Question: I have a models class that calculate the previous row to add value in next row. It always show error message "Please select the error below" even i was used 'null= True'

'''
def BMICal(height, PatientWeight):
Hiin = str(float(height)).split(".")
heightInc = ((((int(Hiin[0]) * 12) + int(Hiin[1])) * 2.54) / 100)
final = PatientWeight/(heightInc*heightInc)
return final
class PatTest(models.Model):
TestId = models.AutoField(primary_key=True)
Patient = models.ForeignKey(Patient, on_delete=models.CASCADE)
BS = models.IntegerField()
BP = models.IntegerField()
PatHeight = models.FloatField()
PatientWeight = models.PositiveIntegerField()
BMI = models.FloatField(null=True)
TEMPA = models.IntegerField()
def clean(self):
self.BMI = BMICal(self.PatHeight, self.PatientWeight)
print(self.BMI)
def __str__(self):
return str(self.TestId)
'''
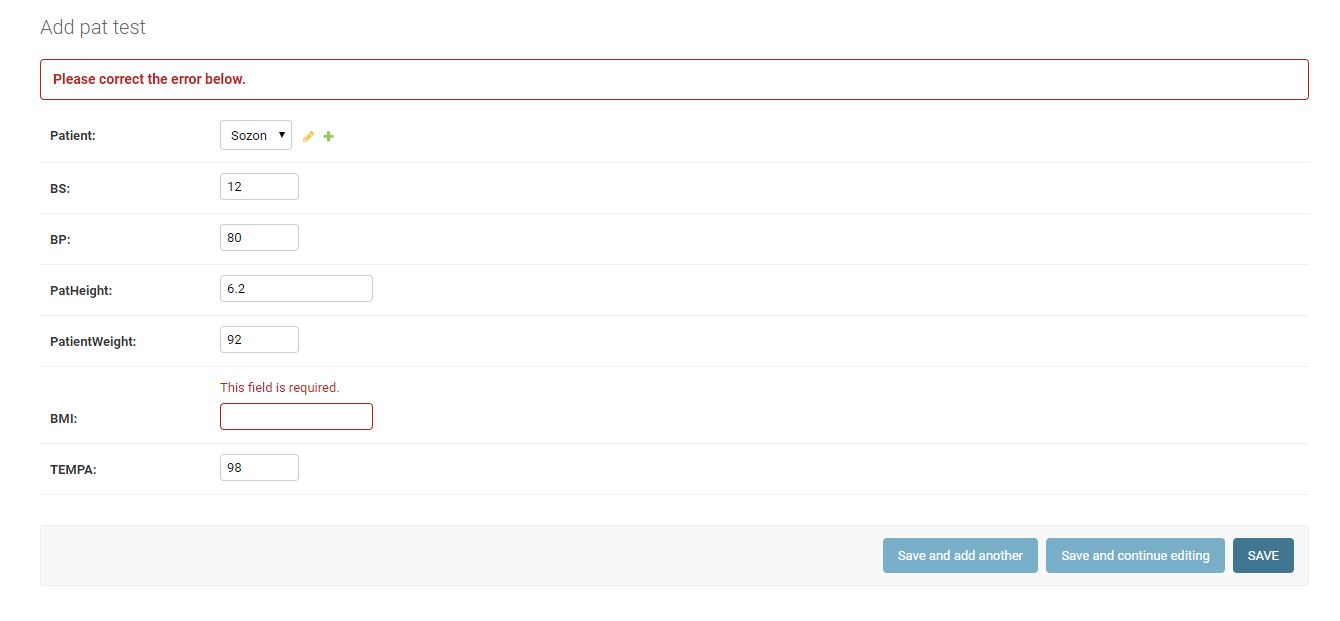
Answer: You need to add 'blank=True' like 'BMI = models.FloatField(null=True, blank=True)'
'null' will store empty values as NULL in the database.
'blank' mean that field is allowed to be blank.
Check <URL> model field options.